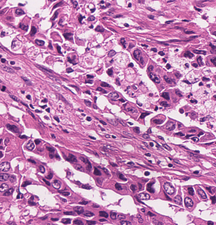
Tumor epithelial tissue: yes
Tumor-associated stroma tissue: yes
Normal tissue: no